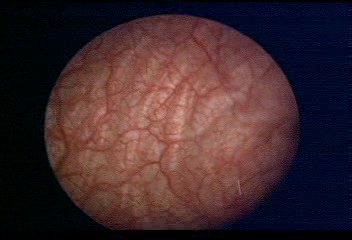
Modality: WLC
Class: Normal mucosa
Bladder cancer association: No